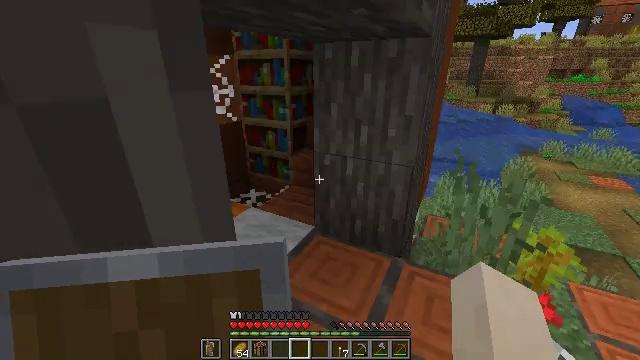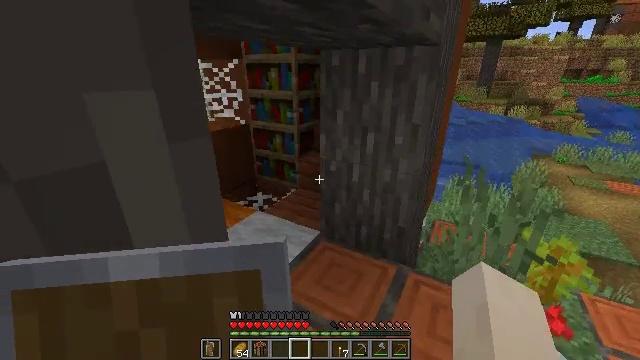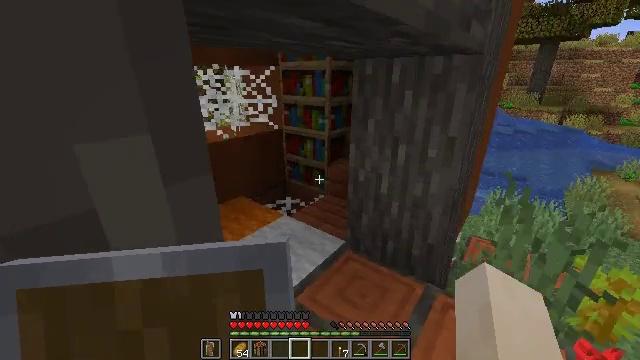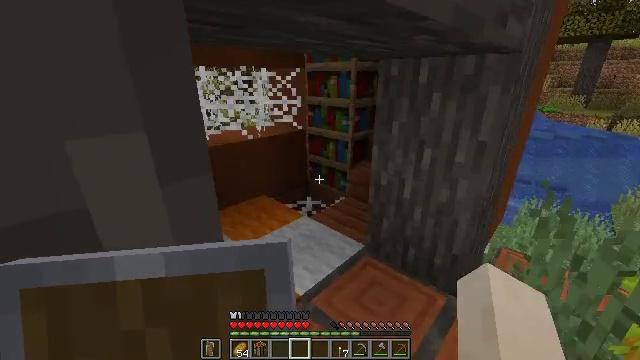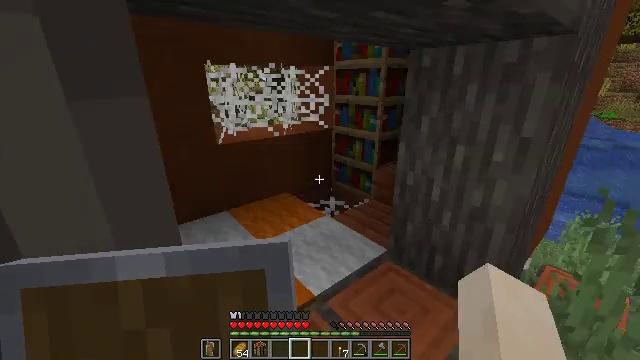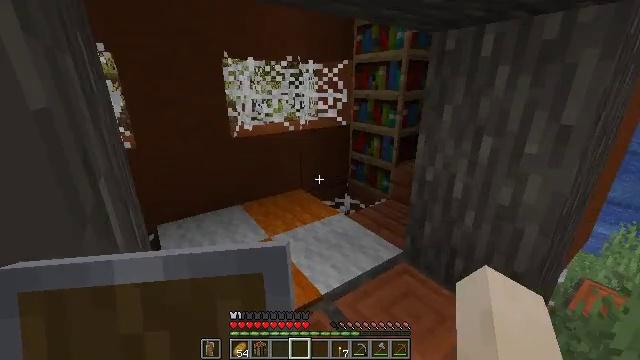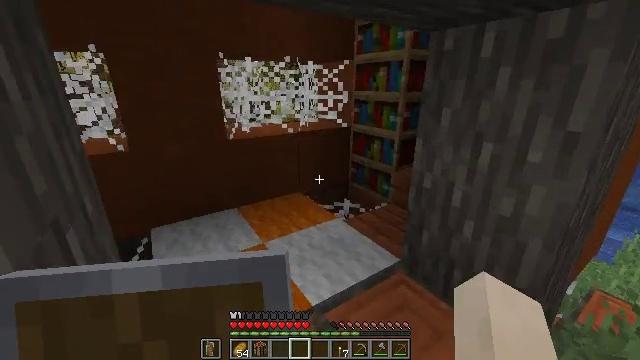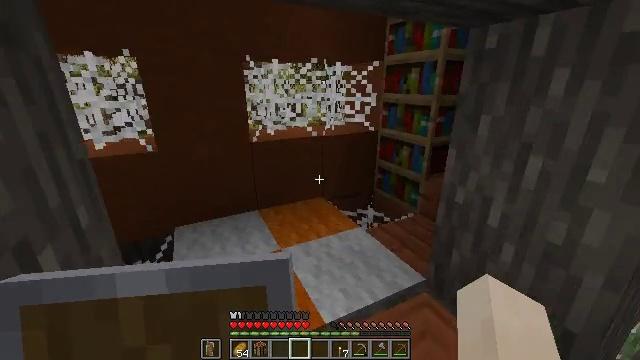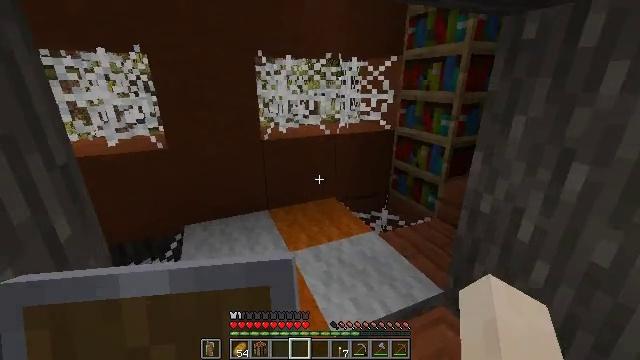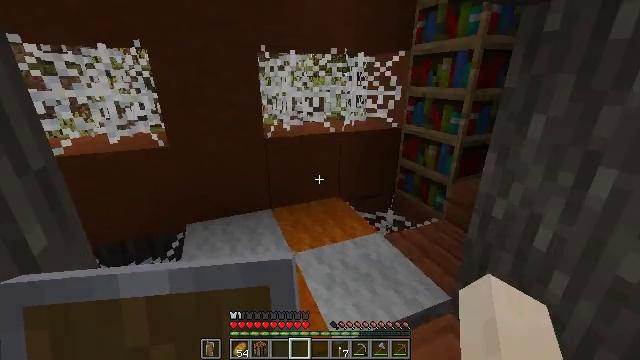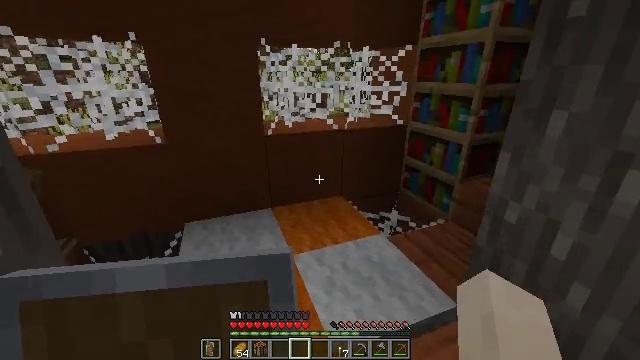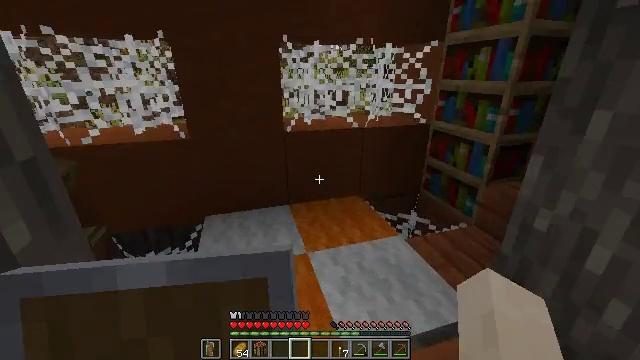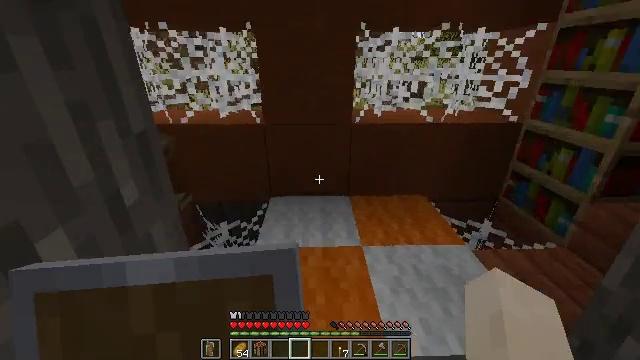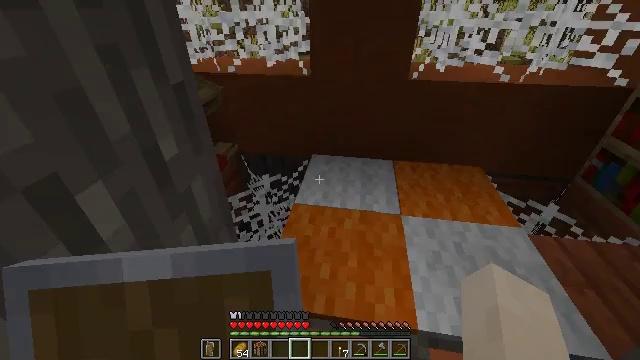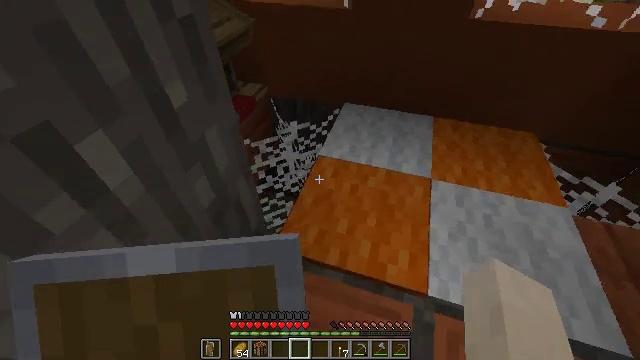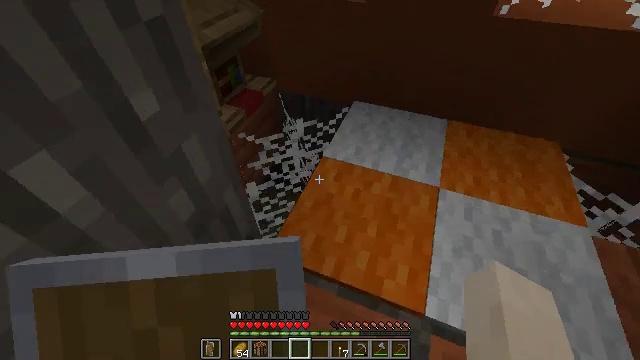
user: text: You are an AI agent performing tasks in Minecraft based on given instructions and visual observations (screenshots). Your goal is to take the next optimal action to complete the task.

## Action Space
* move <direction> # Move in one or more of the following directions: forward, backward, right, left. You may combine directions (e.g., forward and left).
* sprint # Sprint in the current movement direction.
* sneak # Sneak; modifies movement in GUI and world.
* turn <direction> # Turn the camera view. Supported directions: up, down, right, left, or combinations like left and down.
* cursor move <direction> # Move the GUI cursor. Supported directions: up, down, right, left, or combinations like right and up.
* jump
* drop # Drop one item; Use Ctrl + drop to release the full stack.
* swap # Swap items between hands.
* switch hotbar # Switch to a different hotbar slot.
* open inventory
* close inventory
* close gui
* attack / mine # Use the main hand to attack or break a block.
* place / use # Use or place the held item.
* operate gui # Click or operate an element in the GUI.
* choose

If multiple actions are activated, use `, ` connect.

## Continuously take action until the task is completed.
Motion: motion action
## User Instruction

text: Mine the bookshelf to gather resources.
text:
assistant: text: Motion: move forward and move right, turn left
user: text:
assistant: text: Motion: move forward and move right, turn left
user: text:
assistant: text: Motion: move forward and move right, turn left
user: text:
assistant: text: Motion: move forward, turn left
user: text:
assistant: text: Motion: move forward, turn left
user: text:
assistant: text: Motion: move forward, turn left
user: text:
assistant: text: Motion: move forward, turn left
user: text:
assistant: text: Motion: move forward, turn left
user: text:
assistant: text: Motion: turn left
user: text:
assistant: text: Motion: turn left
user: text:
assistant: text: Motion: turn left
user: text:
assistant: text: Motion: turn left and down
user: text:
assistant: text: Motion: move forward, turn left and down
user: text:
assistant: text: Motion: move forward and move right, turn left and down
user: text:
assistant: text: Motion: move forward and move right, turn left and down
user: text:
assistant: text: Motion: move forward and move right, turn left
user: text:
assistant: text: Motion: move forward
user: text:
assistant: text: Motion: no_op
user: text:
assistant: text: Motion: no_op
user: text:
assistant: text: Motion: no_op
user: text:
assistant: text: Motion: no_op
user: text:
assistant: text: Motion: no_op
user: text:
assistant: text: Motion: no_op
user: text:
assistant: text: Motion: no_op
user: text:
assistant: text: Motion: no_op
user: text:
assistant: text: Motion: turn left
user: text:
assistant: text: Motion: turn left and up
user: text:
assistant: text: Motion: turn left and up
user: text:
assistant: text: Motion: turn left and up
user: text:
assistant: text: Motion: no_op